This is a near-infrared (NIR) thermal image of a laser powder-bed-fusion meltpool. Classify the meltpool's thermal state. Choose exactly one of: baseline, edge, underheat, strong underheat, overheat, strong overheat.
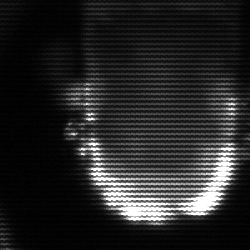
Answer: baseline